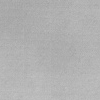
Atmospheric dust classification: dusty